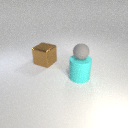
small gray rubber sphere above large cyan rubber cylinder